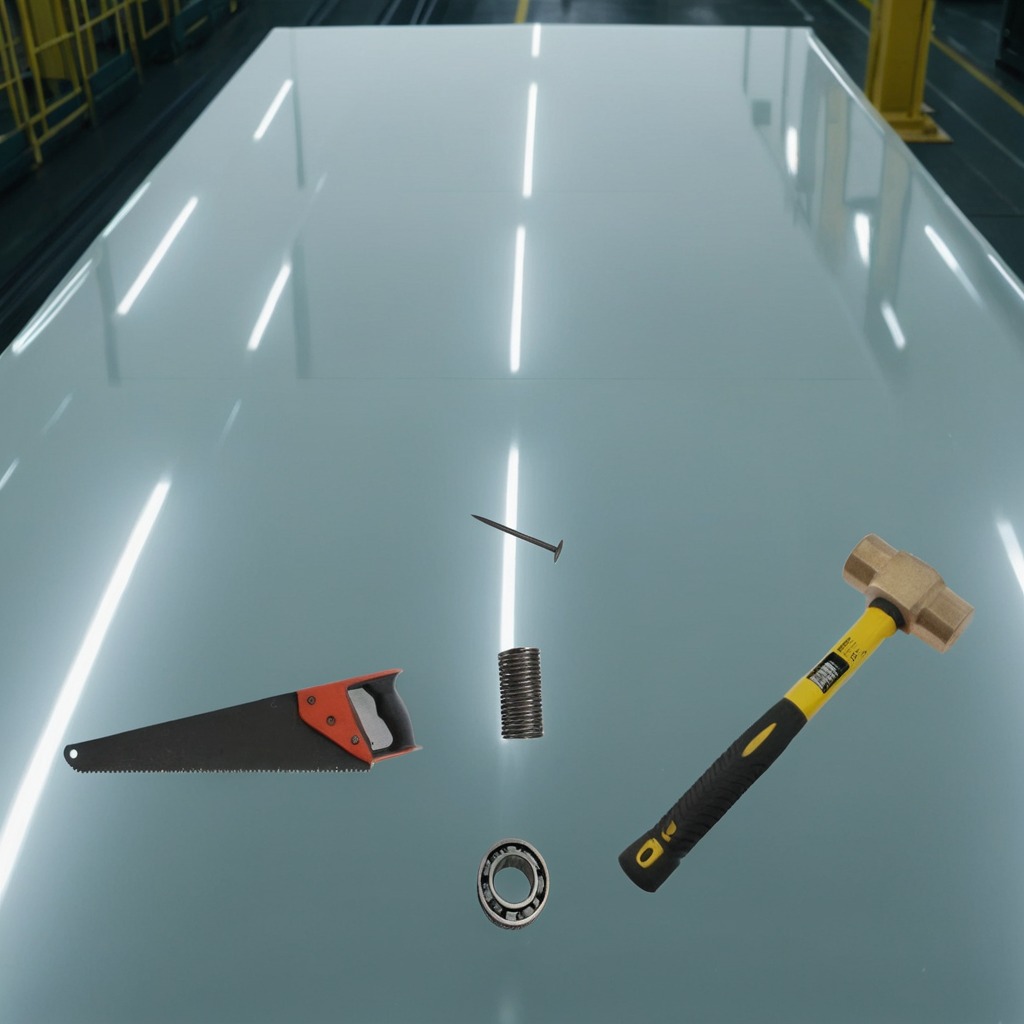
A metal ball bearing, a hammer, an iron nail, a coiled metal spring, and a handheld metal saw are lying on the high-gloss table.